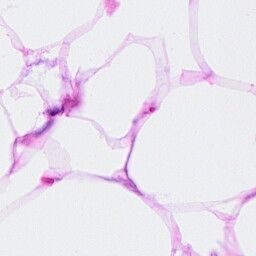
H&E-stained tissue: Breast